Aerial crown-view tile of a tropical tree (Barro Colorado Island, Panama), acquired 20250915:
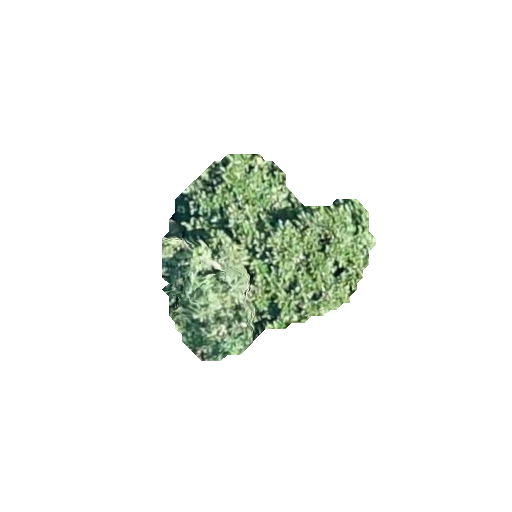
Species: Miconia argentea
GBIF accepted scientific name: Miconia argentea
Crown area: 42.025 m²